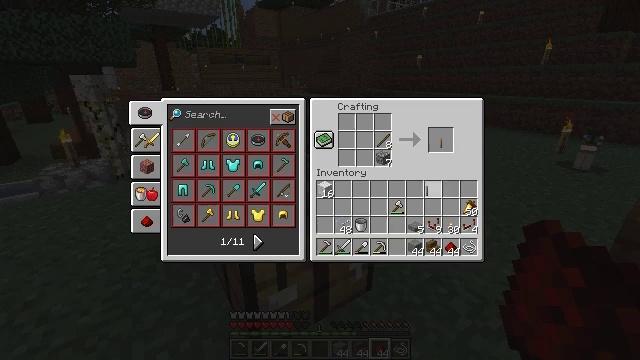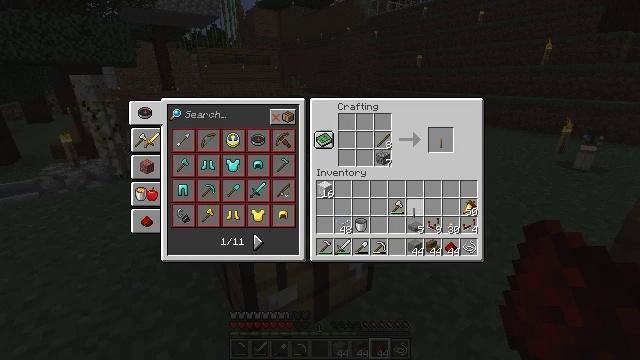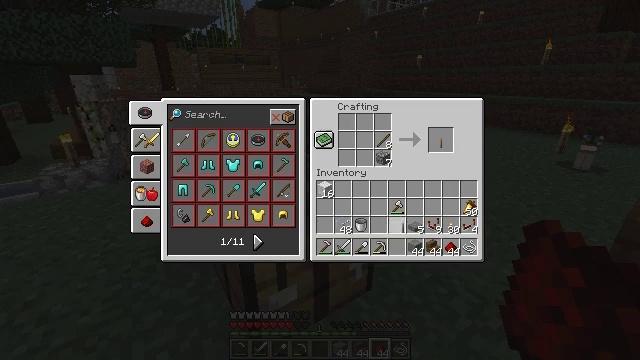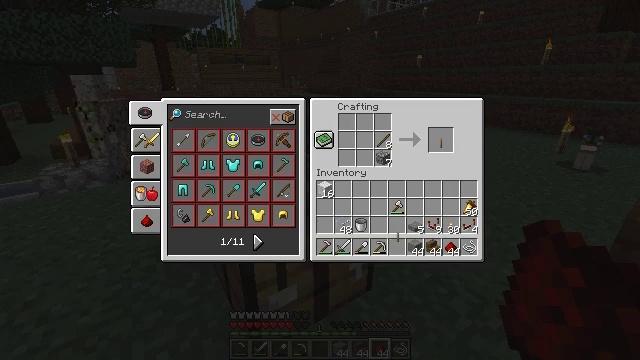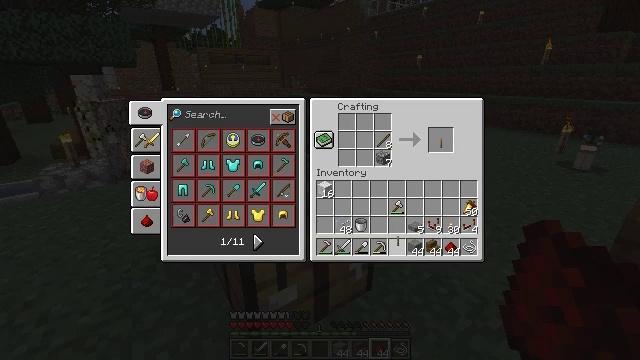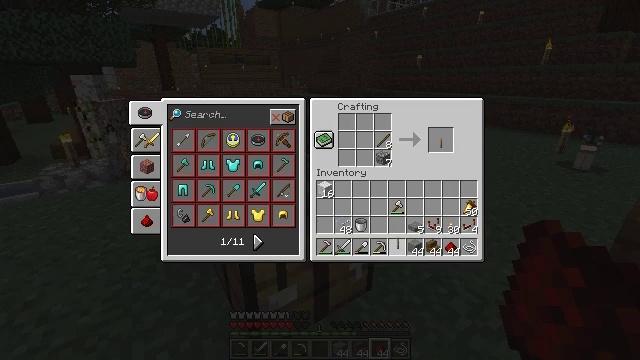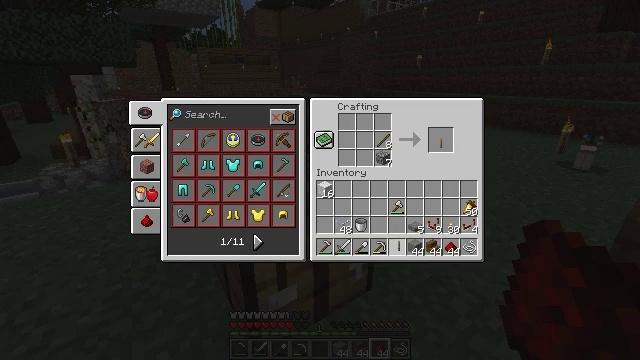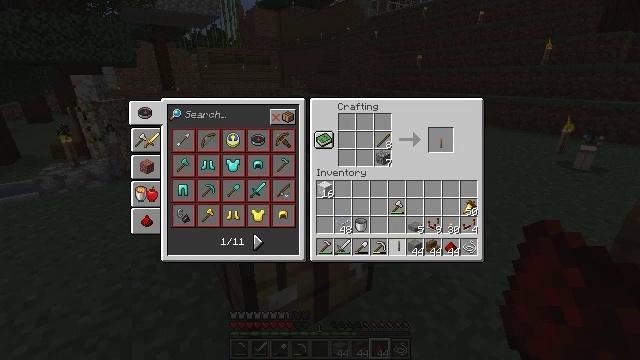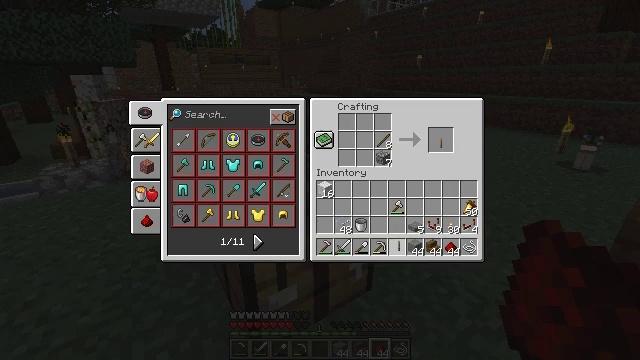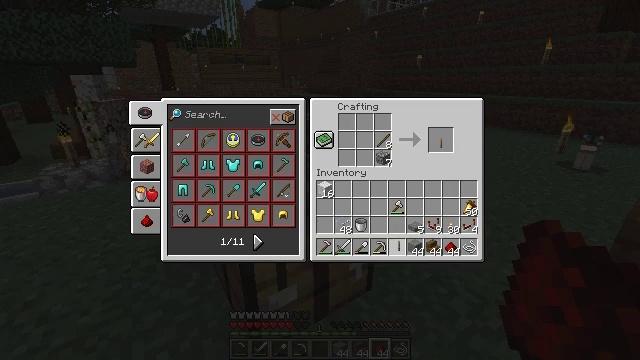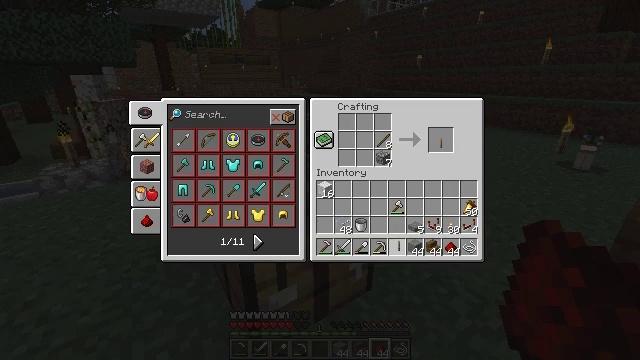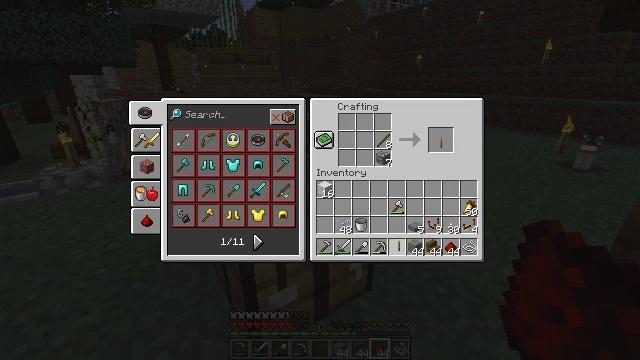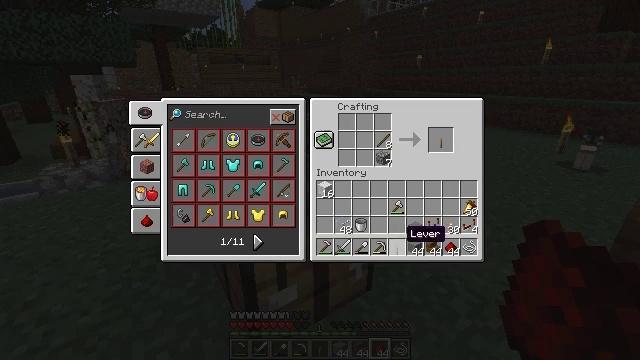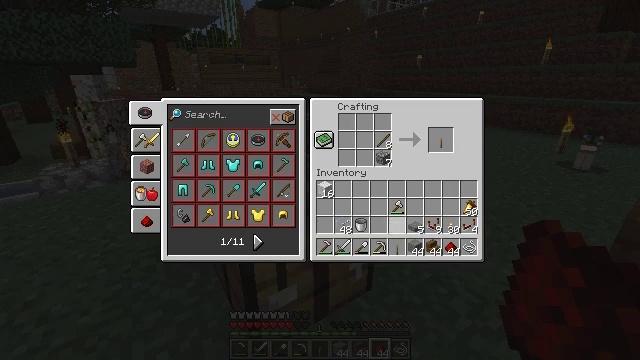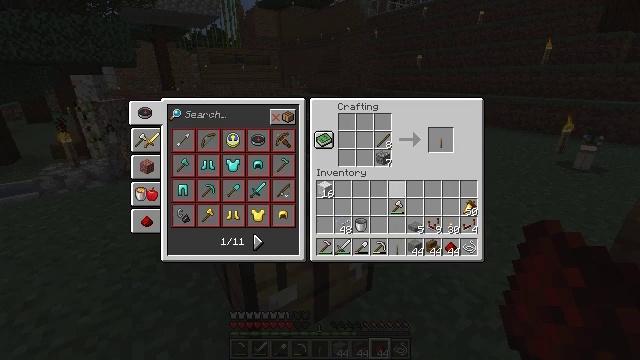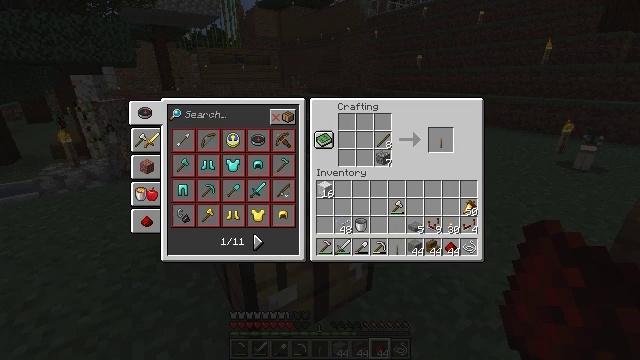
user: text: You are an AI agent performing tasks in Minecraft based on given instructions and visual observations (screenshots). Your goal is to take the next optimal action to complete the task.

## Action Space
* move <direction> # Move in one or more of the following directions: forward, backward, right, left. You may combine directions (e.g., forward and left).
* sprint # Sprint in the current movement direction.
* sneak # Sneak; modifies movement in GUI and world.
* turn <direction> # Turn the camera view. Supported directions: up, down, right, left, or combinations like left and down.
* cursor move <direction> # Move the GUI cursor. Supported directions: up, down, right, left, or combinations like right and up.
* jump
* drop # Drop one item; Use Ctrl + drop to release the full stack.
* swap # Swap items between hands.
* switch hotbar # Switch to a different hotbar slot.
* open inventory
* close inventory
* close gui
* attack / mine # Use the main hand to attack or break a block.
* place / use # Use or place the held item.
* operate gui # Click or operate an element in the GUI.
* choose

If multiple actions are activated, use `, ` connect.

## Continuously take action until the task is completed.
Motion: motion action
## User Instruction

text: Gather redstone wire from the ground.
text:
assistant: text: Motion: turn left and down
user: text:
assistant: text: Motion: turn left and down
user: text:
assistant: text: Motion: turn down
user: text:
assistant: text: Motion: no_op
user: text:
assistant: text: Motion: no_op
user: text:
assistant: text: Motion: no_op
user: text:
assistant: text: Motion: no_op
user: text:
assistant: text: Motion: no_op
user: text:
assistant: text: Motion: attack / mine
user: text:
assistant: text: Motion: attack / mine
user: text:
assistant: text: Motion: attack / mine
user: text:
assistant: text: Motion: no_op
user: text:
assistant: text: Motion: turn up
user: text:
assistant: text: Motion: turn up
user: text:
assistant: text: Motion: turn up
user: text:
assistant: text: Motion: sneak, turn up
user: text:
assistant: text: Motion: sneak
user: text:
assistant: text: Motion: sneak
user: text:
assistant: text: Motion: sneak
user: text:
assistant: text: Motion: sneak
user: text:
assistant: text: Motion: sneak
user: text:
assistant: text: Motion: sneak, attack / mine
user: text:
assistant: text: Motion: sneak, attack / mine
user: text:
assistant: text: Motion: sneak, turn up, attack / mine
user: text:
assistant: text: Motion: sneak, turn up
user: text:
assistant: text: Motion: sneak
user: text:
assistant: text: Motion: sneak
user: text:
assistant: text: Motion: sneak, attack / mine
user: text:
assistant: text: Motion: sneak, attack / mine
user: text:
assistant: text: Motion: sneak, attack / mine